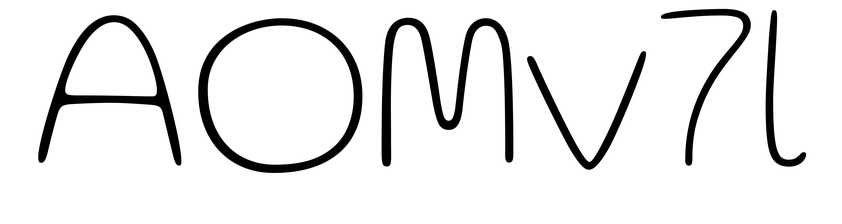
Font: Gluten_Thin